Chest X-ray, PA view. Patient: 66 years old, sex M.
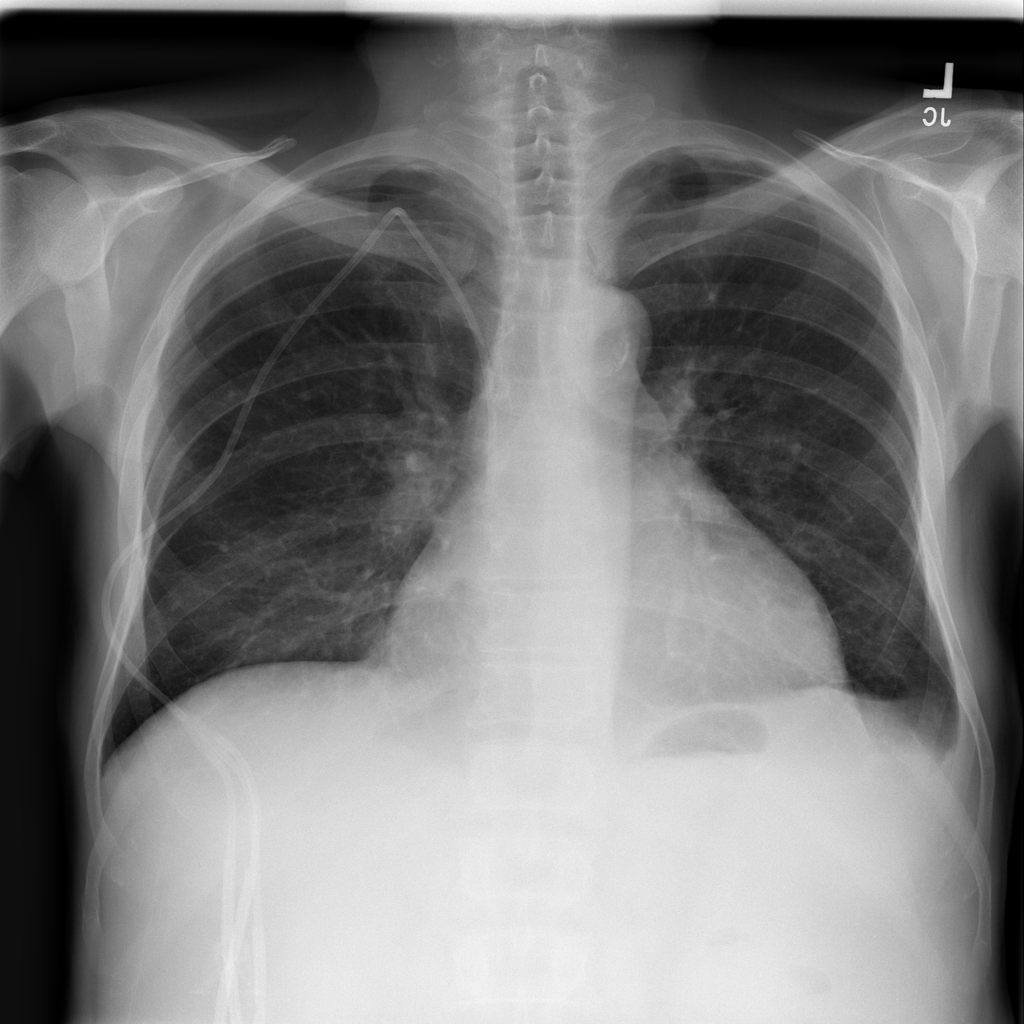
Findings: Pleural_Thickening